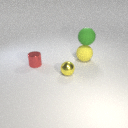
small yellow metal sphere in front of small red metal cylinder